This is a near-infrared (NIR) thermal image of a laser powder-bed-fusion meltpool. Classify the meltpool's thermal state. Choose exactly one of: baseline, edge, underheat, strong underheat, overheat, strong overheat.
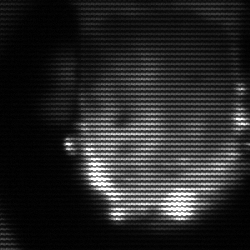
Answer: baseline